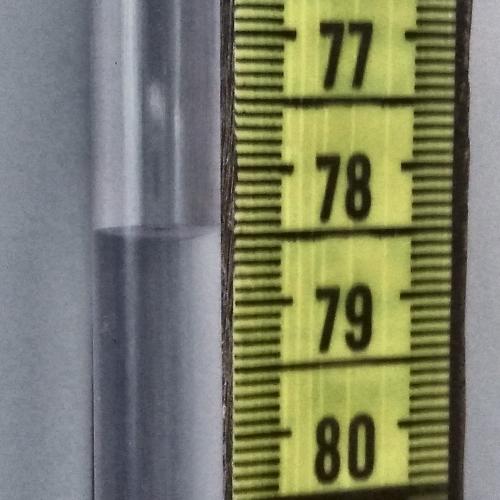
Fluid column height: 78.5 cm